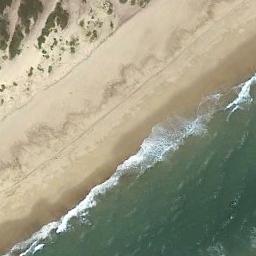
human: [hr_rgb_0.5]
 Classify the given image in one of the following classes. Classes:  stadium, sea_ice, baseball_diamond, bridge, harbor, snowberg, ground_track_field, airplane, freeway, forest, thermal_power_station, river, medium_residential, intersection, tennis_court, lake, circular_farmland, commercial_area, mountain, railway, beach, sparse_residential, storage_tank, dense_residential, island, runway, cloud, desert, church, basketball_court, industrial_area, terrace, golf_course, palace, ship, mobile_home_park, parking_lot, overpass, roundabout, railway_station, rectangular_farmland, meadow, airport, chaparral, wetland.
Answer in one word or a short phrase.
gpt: beach